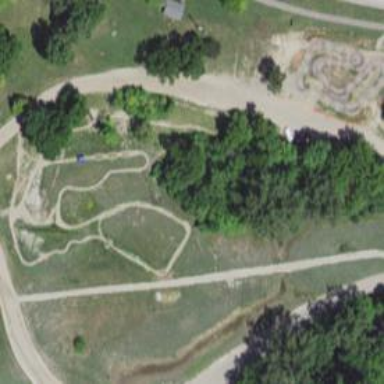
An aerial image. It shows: Path.